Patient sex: F
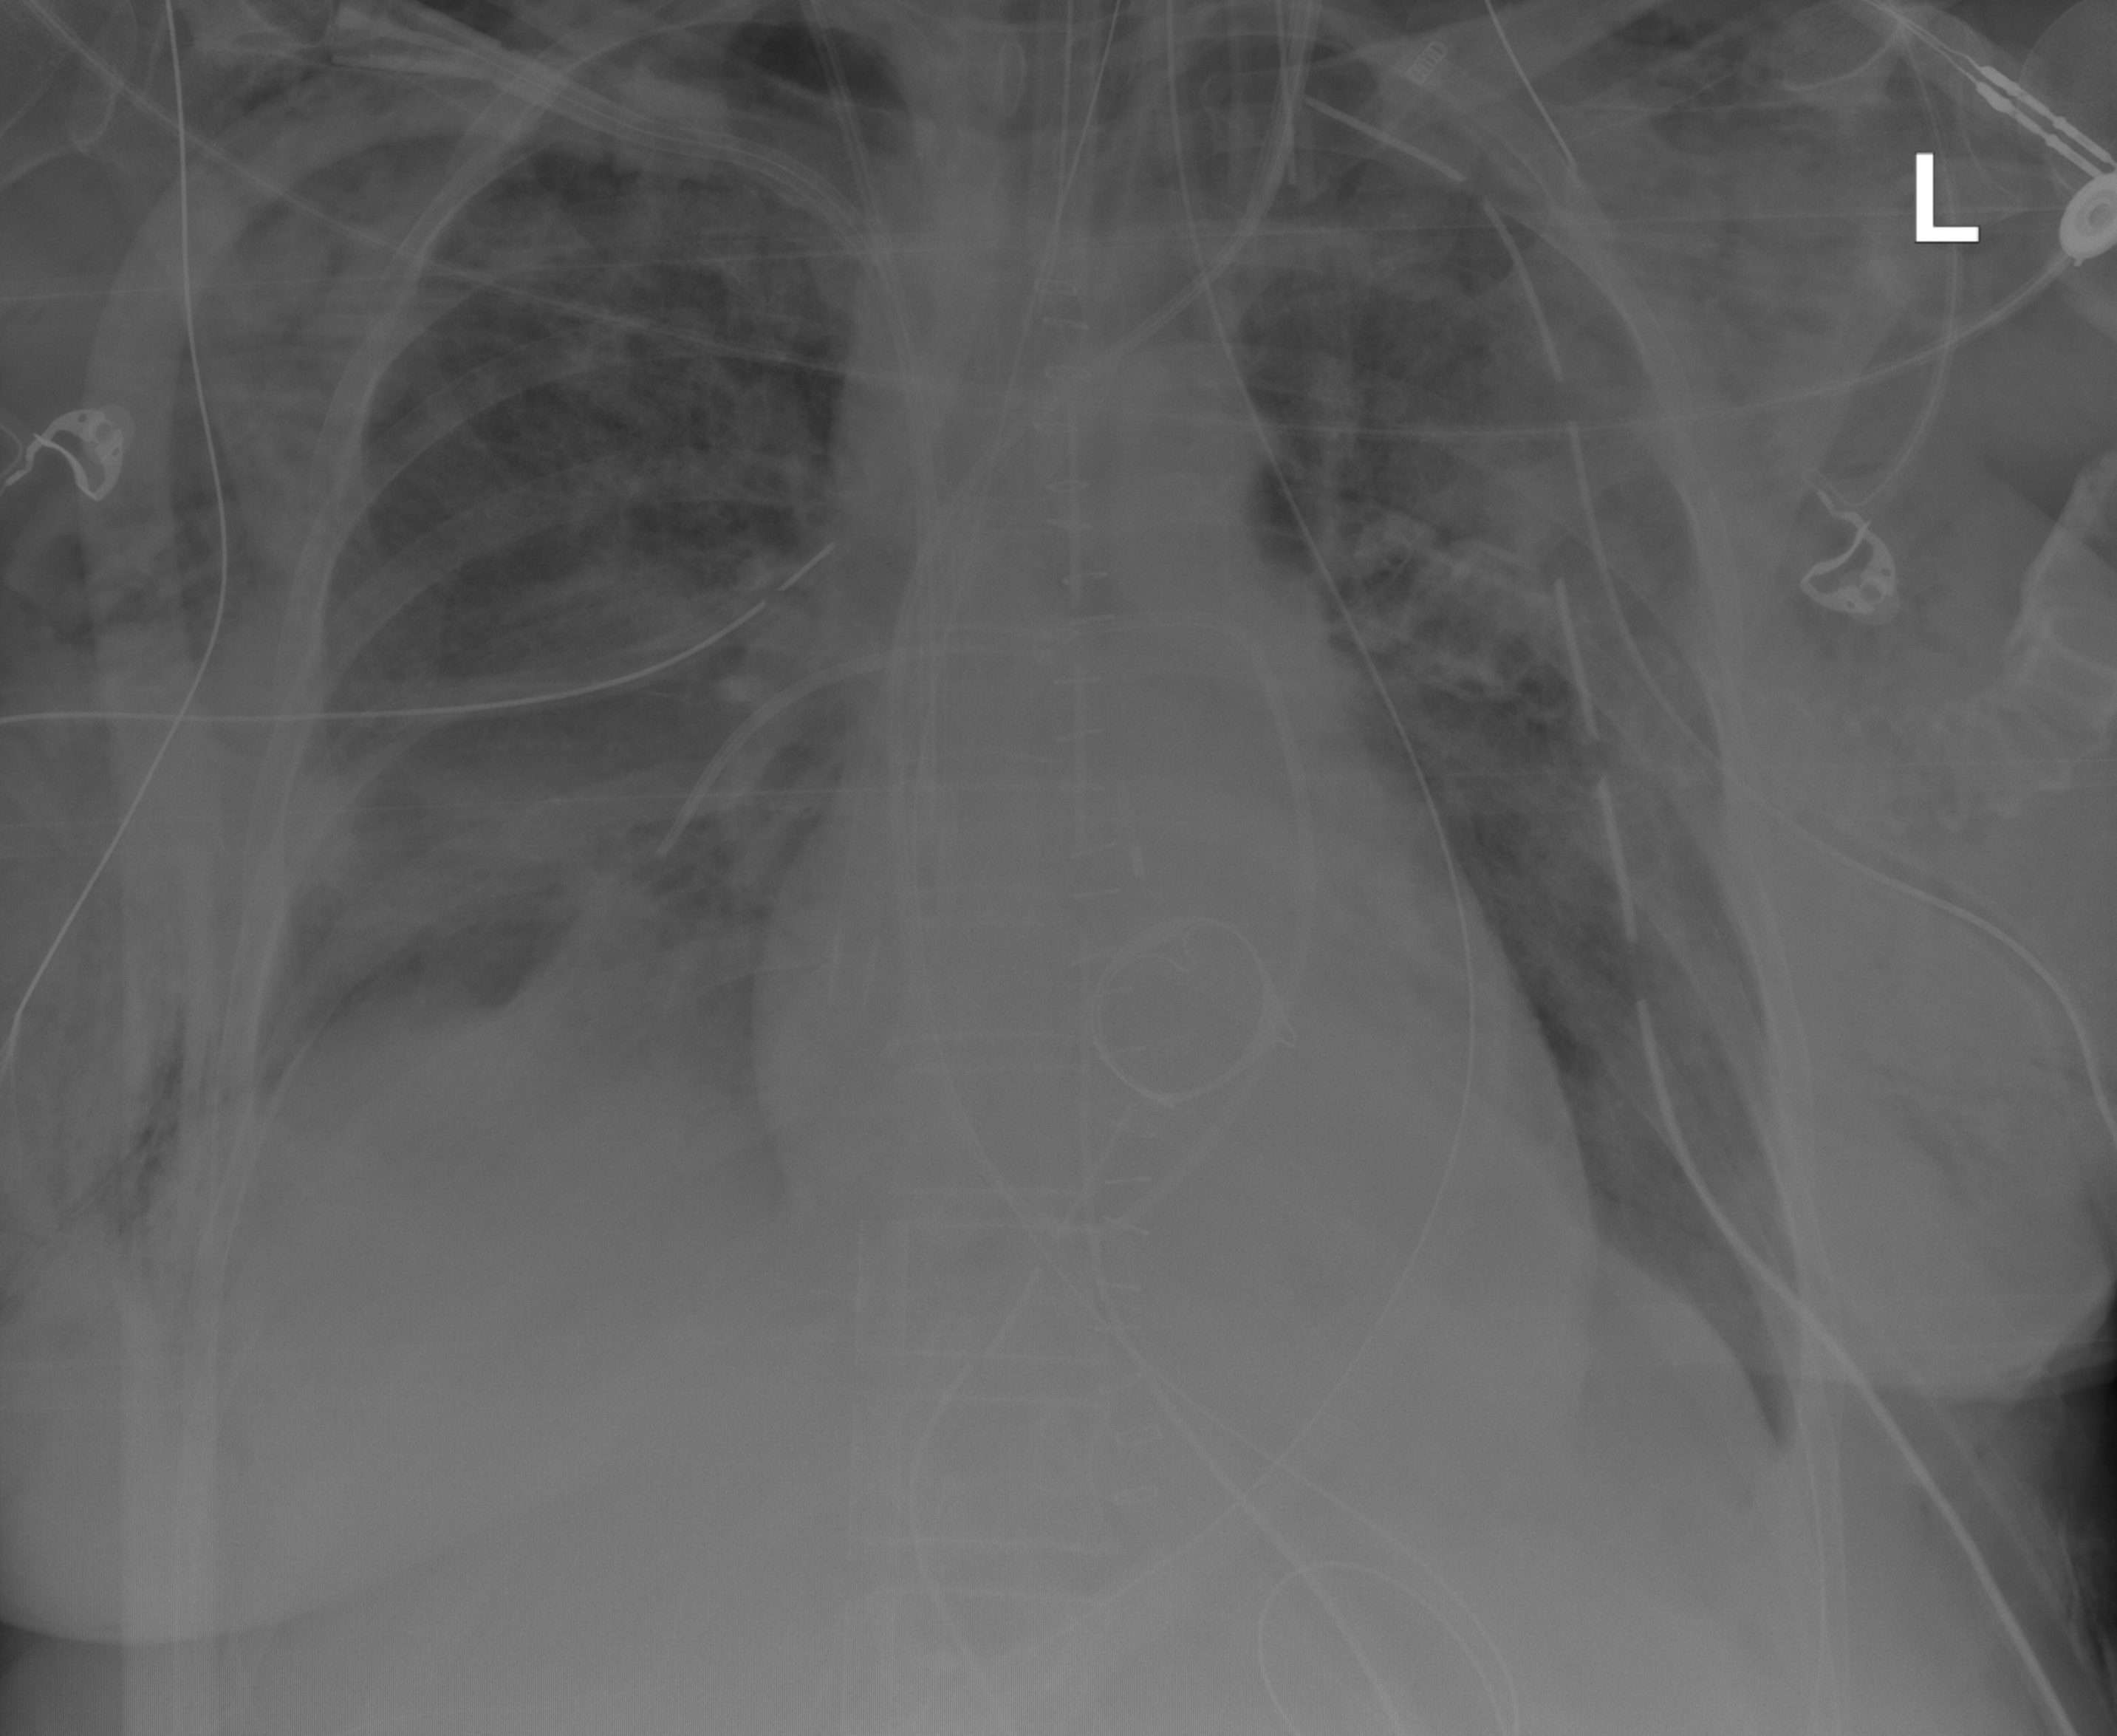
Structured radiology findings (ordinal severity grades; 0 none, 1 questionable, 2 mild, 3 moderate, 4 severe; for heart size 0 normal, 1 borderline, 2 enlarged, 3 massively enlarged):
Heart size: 0
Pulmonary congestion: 0
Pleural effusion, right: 0
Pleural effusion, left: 2
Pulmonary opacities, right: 0
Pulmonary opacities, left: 0
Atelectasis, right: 0
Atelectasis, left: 0